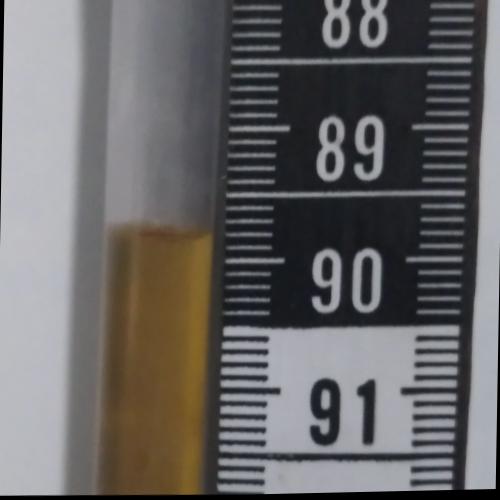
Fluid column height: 89.8 cm